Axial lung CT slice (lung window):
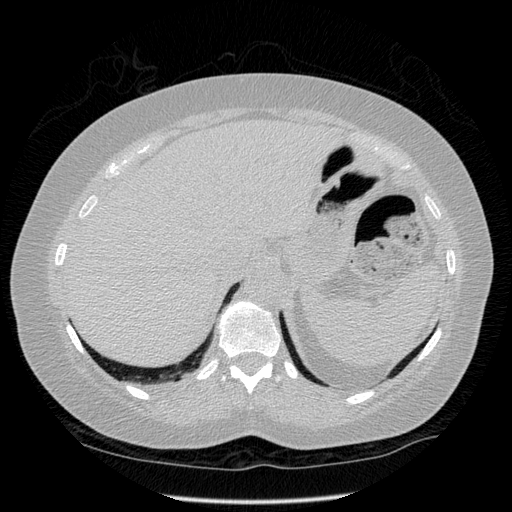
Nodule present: no